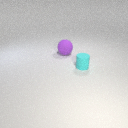
large purple rubber sphere behind small cyan rubber cylinder